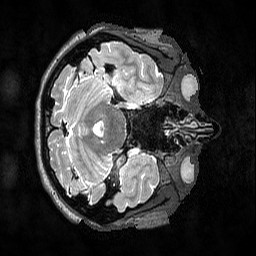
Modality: T2w
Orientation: axial
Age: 19
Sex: female
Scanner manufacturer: siemens
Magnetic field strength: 3 T
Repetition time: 3.2 s
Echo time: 0.564 s